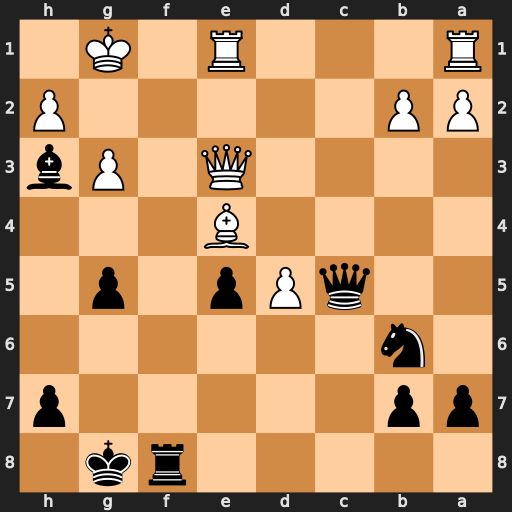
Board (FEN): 5rk1/pp5p/1n6/2qPp1p1/4B3/4Q1Pb/PP5P/R3R1K1
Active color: b
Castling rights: -
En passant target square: -
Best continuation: Rf1+ Rxf1 Qxe3+